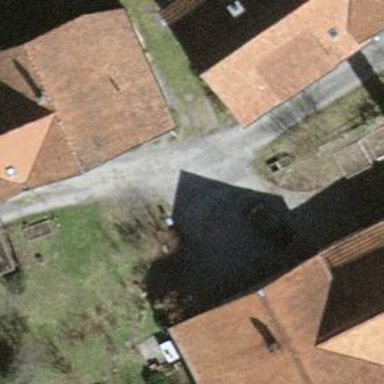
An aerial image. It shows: Simple and straightforward house.